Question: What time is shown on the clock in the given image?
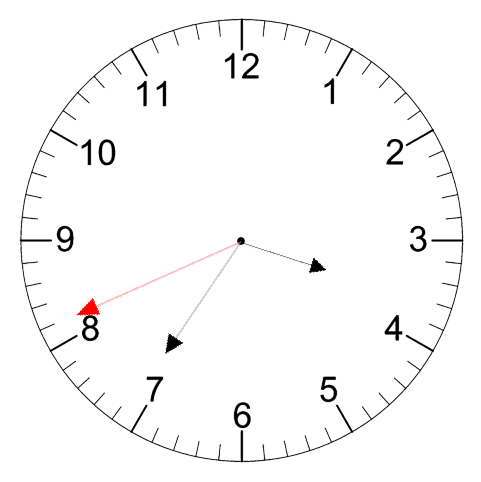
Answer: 03:35:41